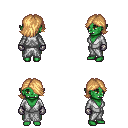
a pixel art fantasy rpg character, female body template, orc, green skin, white robe, teal pants, light blonde swoop hairstyle, metal gloves, four views (front, back, left, right), 2x2 character sprite sheet, small pixel art, hard edges, no anti-aliasing